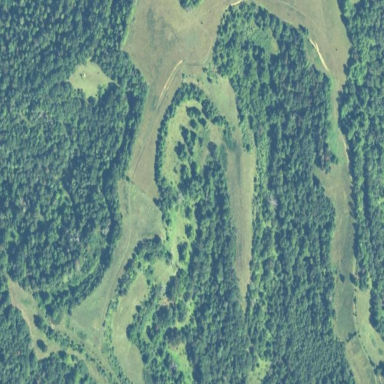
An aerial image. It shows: Beautiful woodland area.